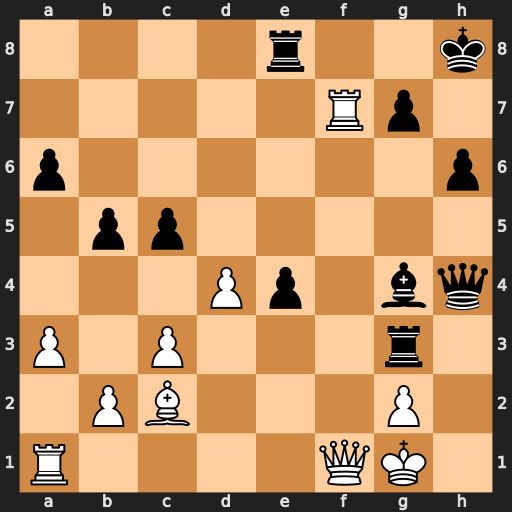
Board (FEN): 4r2k/5Rp1/p6p/1pp5/3Pp1bq/P1P3r1/1PB3P1/R4QK1
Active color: w
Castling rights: -
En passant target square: -
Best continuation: Rf8+ Kh7 Rxe8 Bf3 Qxf3 Rxf3 Bxe4+